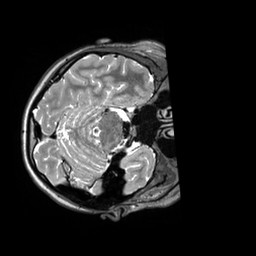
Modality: T2w
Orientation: axial
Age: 21
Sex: female
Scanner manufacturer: siemens
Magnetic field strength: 3 T
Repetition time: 3.2 s
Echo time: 0.408 s